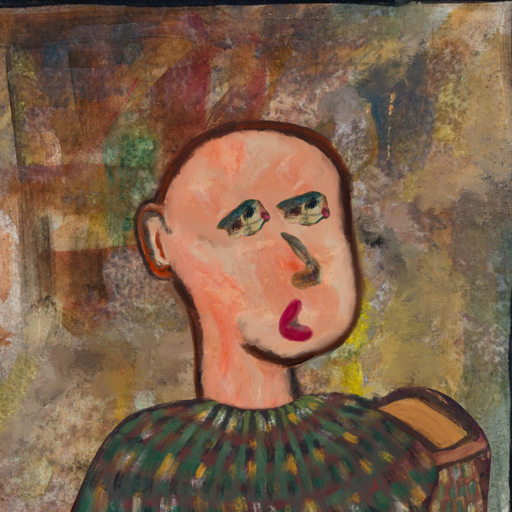
Background: Mosgoul, Head And Neck Side: Roy_Bahadur, Face Side: Pipe, Bust: After_Raid, Hair Side: Blank, Head Accessory: Blank, Second Necklace: Blank, Necklace: Blank, Baby: Blank